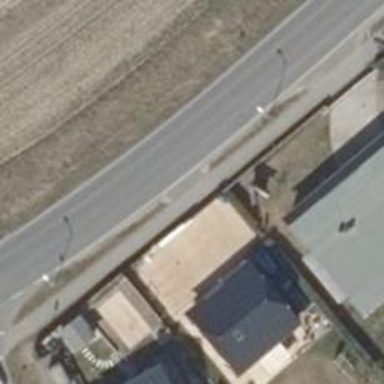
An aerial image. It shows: Driveway.